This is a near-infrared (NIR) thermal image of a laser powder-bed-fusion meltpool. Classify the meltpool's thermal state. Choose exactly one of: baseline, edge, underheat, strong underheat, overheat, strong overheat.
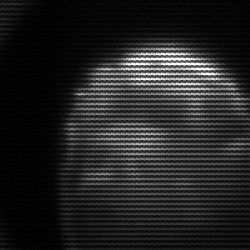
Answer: edge